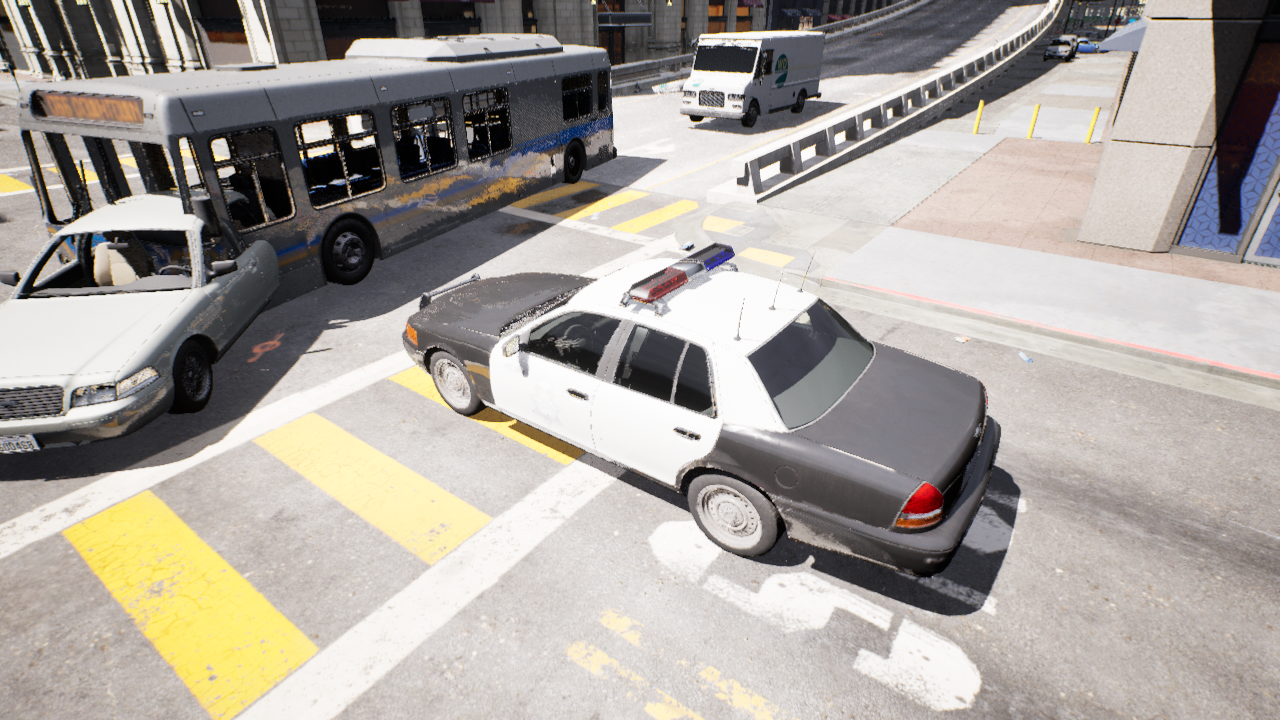
Venue: residential
Lighting: clear day
Vehicle rig: sedan